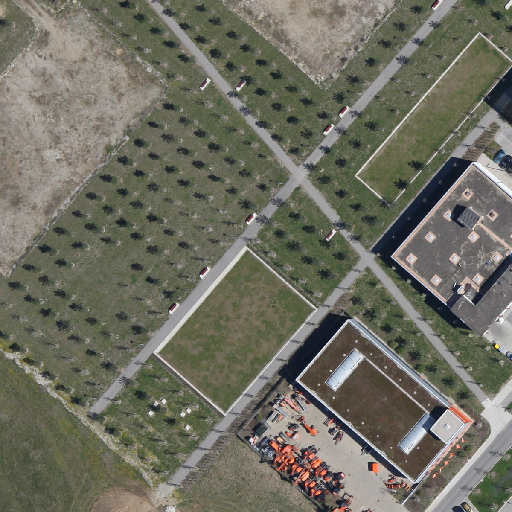
Referring expression: sidewalk